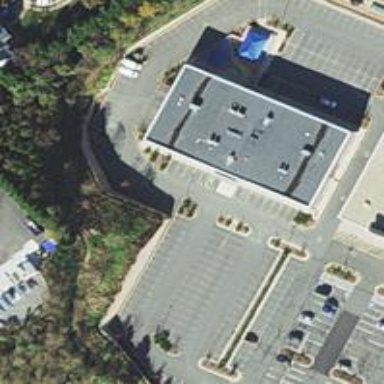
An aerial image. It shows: Parking space is available.